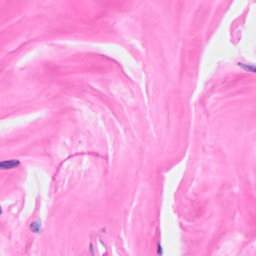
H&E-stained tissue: Breast